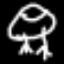
Label: frog